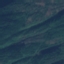
Land use / land cover class: Forest